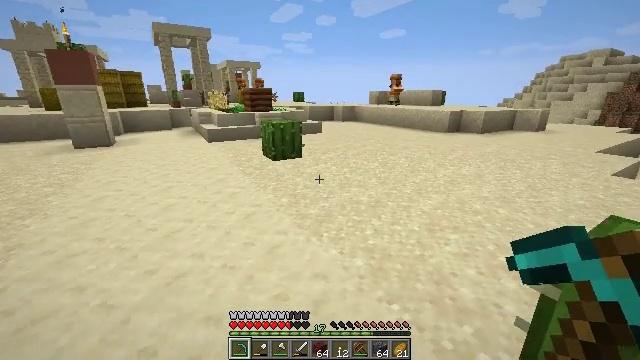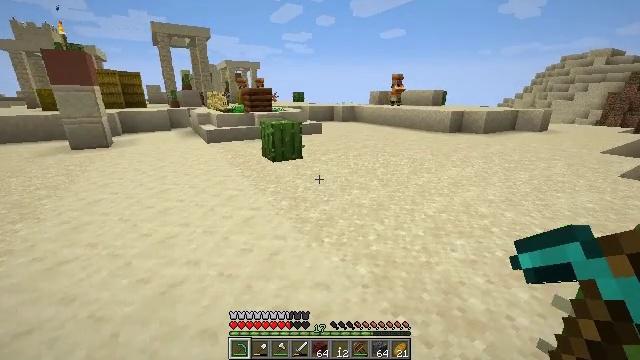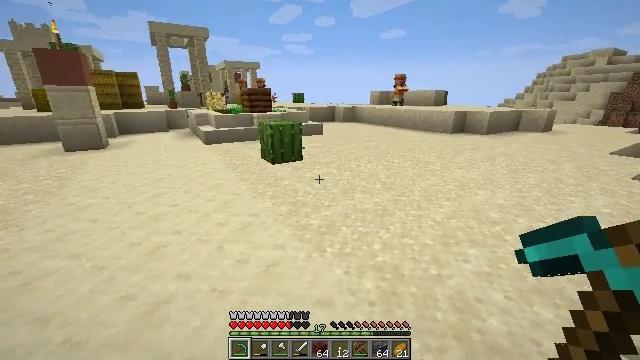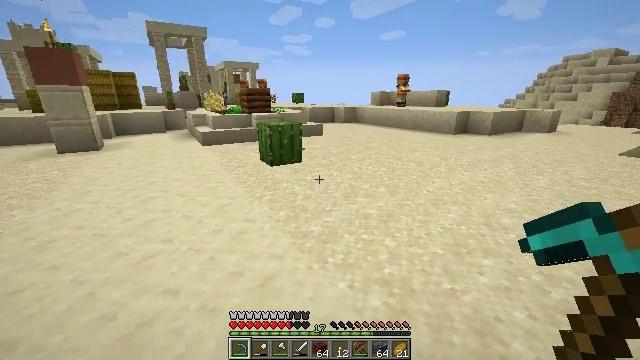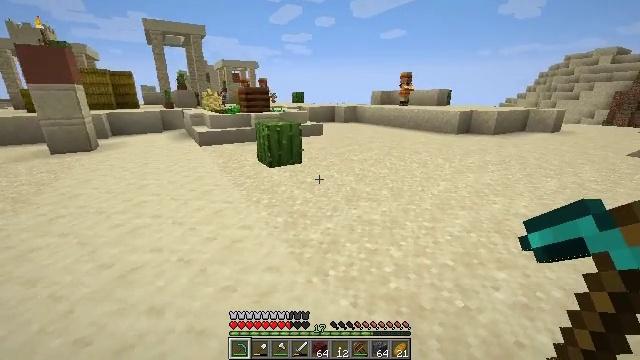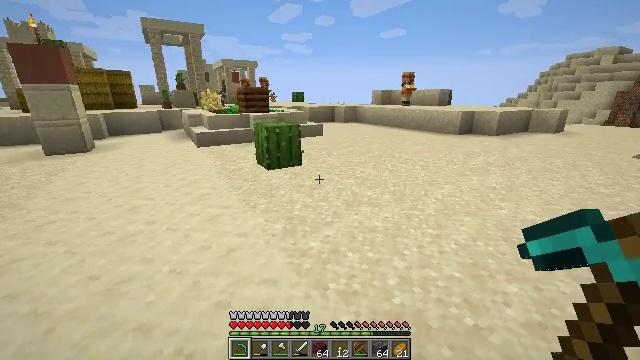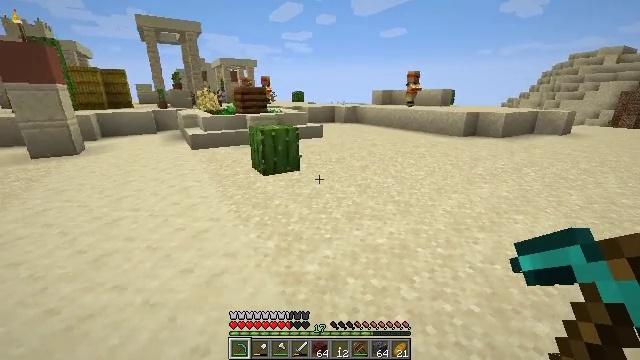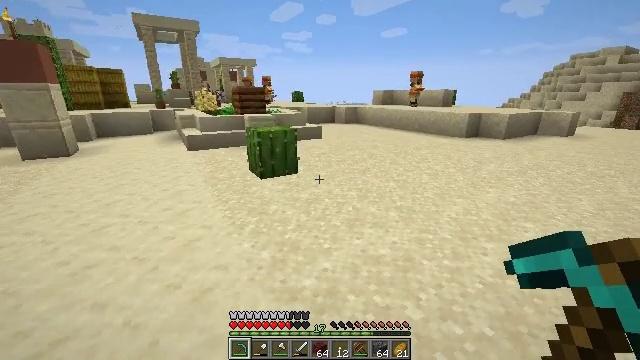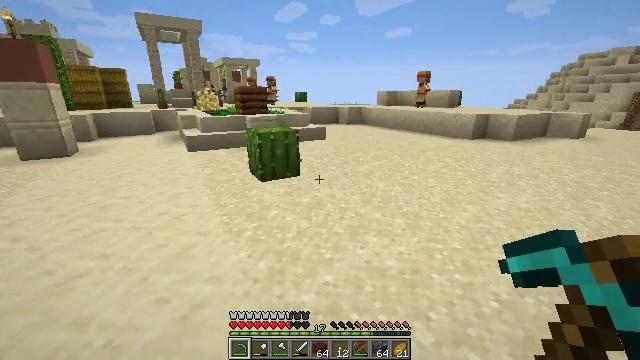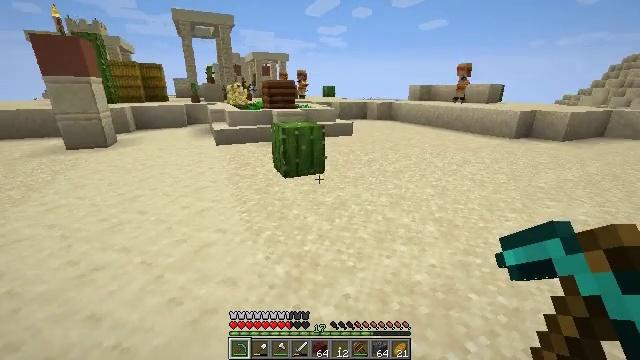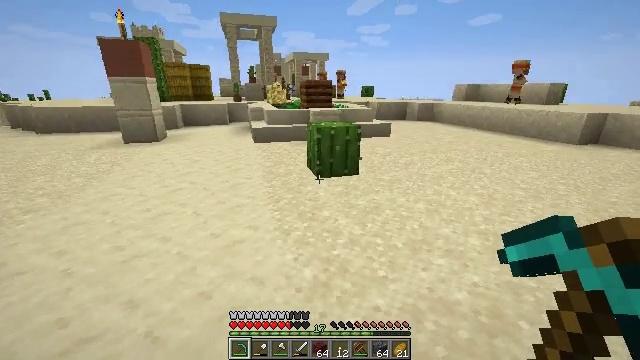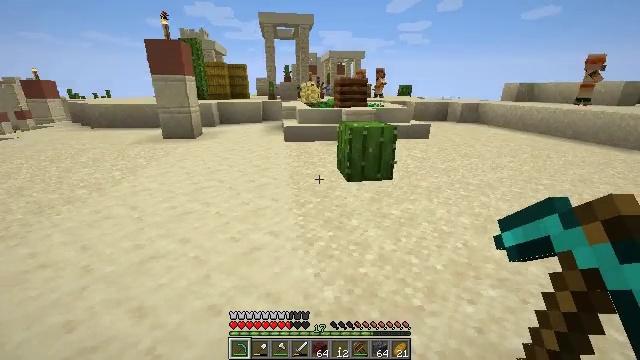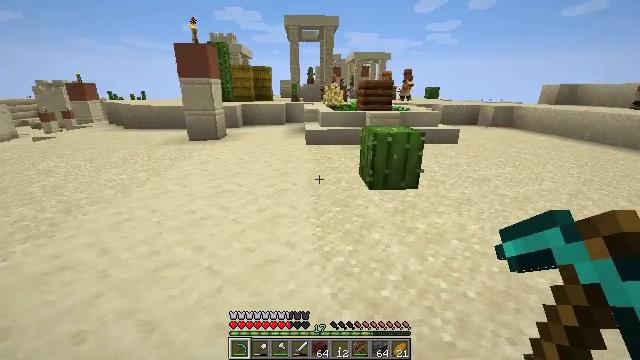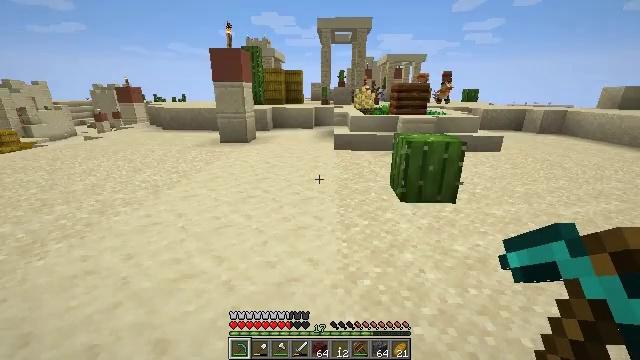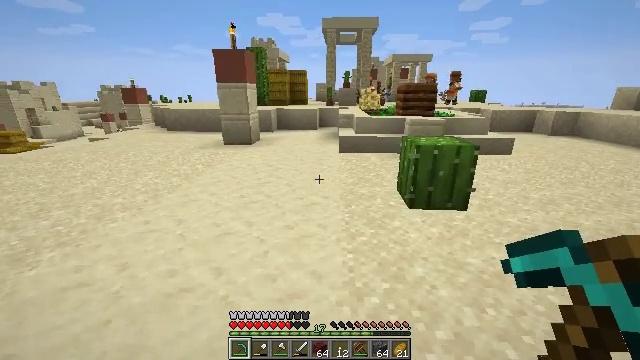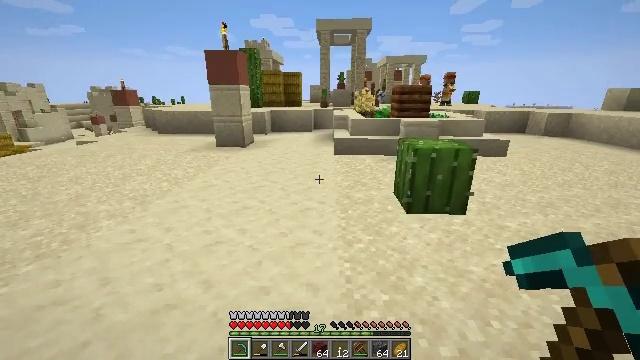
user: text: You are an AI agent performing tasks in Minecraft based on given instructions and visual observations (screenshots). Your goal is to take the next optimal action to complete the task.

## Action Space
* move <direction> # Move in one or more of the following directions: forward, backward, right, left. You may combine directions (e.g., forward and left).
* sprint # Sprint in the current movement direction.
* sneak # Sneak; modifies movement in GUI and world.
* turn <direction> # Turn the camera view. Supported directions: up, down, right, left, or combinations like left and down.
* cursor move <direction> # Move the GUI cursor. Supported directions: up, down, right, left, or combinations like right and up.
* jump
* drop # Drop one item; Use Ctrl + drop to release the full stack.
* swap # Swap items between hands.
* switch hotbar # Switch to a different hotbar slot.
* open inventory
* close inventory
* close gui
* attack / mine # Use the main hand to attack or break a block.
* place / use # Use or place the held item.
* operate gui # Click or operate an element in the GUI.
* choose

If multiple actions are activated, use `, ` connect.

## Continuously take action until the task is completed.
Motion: motion action
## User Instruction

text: Break the white glazed terracotta for reuse.
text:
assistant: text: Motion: move forward
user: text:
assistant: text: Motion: move forward
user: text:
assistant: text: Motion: move forward
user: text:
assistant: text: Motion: move forward
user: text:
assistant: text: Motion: move forward
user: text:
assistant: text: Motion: move forward
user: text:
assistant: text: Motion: move forward
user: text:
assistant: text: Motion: move forward
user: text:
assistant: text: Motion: move forward, turn left and down
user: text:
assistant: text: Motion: move forward, turn left
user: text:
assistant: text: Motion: move forward, turn left
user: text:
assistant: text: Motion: move forward, turn left
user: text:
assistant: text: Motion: move forward, turn left
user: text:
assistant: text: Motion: move forward, turn left
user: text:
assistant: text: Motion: move forward, turn right
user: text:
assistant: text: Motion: move forward
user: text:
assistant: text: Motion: move forward
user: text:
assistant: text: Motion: move forward
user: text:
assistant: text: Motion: move forward
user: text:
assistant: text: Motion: move forward
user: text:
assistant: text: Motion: move forward
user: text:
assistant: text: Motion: move forward
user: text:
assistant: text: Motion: move forward
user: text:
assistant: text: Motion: move forward
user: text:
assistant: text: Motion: move forward, turn right
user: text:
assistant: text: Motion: move forward, turn right
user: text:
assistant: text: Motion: move forward, turn right
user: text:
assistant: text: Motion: move forward
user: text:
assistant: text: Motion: move forward
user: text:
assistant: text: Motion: move forward